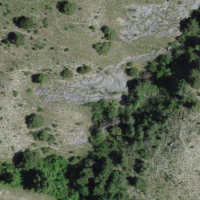
EUNIS habitat code: 48
Species observed at this site:
Scopula marginepunctata